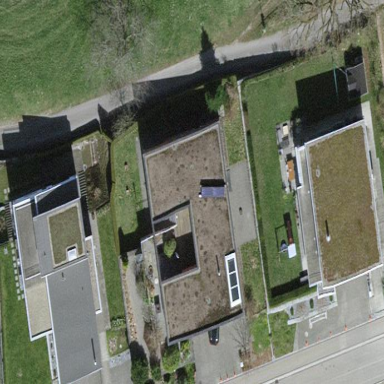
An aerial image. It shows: Detached building.